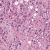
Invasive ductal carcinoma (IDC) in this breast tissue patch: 1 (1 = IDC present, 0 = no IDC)